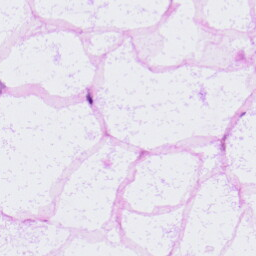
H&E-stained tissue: LymphNode